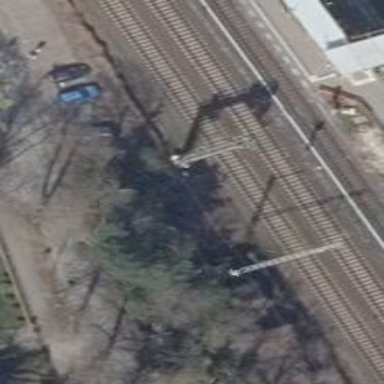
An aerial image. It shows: Light railway signal with light crossing form.